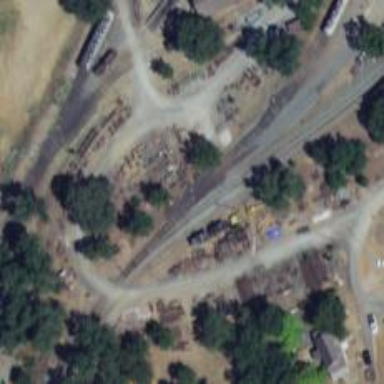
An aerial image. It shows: Preserved rail spur.